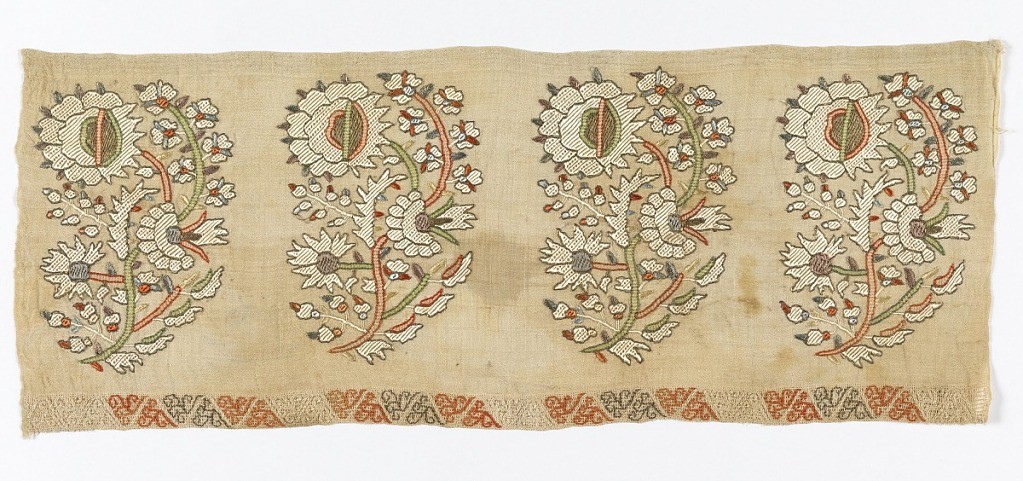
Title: Towel end
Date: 19th century
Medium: silk, metallic thread Technique: satin and running stitch embroidery
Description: Towel end embroidered in a design of flowers and leaves on a curving stem repeated four times. A narrow border shows drawnwork with a darned motif of triangular shapes.